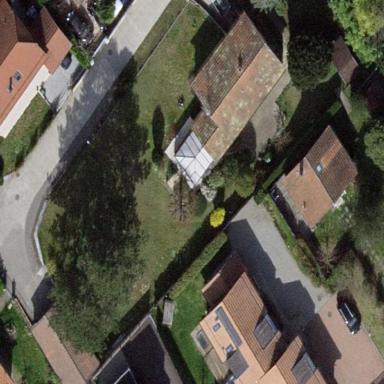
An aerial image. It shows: Garden surrounded by fence.